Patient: sex F, age 83
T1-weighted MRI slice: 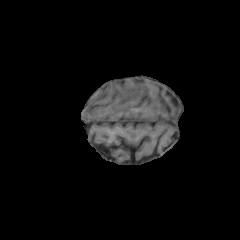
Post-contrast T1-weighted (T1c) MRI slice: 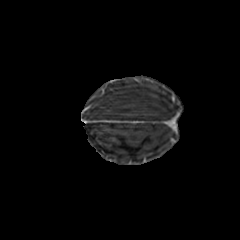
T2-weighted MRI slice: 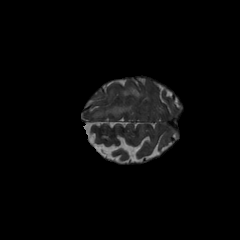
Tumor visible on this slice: yes
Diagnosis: Glioblastoma, IDH-wildtype
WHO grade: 4